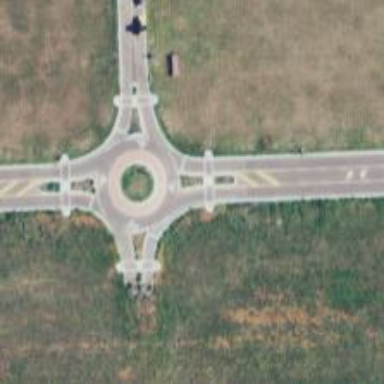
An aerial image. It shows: Residential road with roundabout.